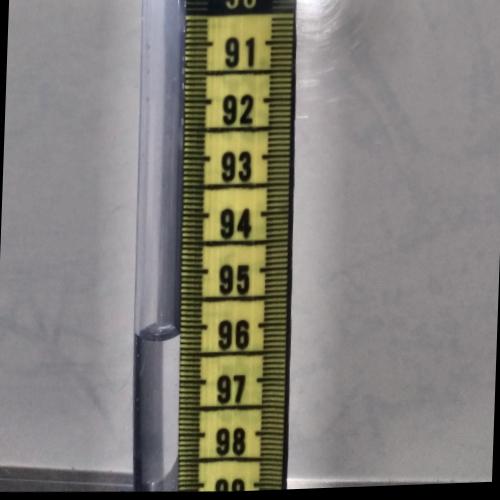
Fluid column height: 96.1 cm